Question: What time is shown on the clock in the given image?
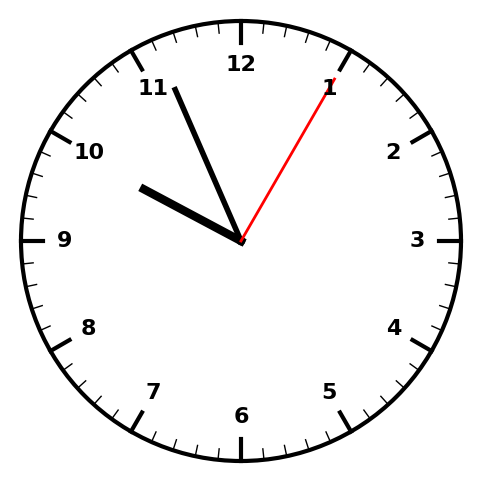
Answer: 09:56:05